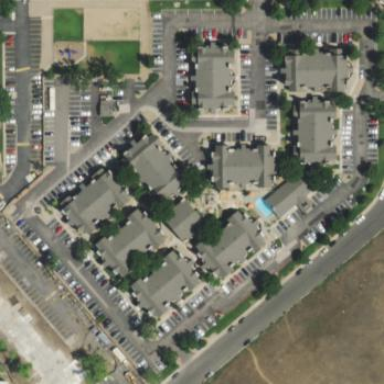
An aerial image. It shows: Residential area with apartments.